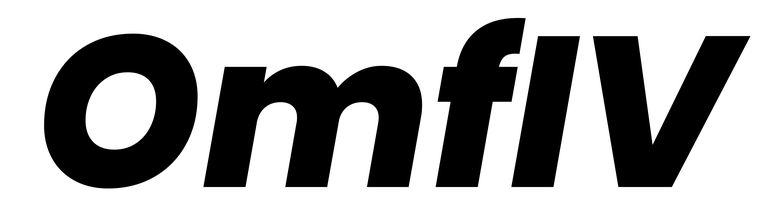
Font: Poppins-ExtraBoldItalic